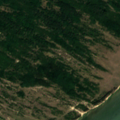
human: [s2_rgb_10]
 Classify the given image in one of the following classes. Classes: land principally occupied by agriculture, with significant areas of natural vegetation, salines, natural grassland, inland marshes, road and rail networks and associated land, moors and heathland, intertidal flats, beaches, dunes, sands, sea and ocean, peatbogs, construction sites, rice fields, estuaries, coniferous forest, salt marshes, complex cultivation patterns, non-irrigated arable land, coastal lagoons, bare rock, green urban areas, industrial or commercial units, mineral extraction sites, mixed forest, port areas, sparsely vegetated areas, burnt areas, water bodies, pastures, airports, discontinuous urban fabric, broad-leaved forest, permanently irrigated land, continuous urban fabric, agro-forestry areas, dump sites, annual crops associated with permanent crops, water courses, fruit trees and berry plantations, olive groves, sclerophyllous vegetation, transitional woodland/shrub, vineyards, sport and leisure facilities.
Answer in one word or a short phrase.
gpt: mixed forest, natural grassland, transitional woodland/shrub, water courses